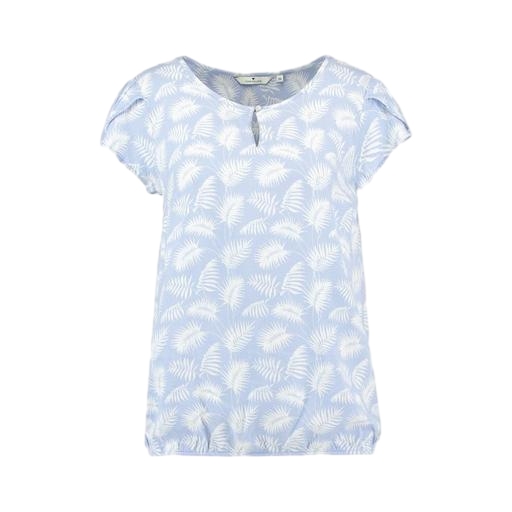
blue leaf-print top, blue plus size printed t-shirt only macy, blue printed contrast t-shirt only macy, white background